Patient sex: F
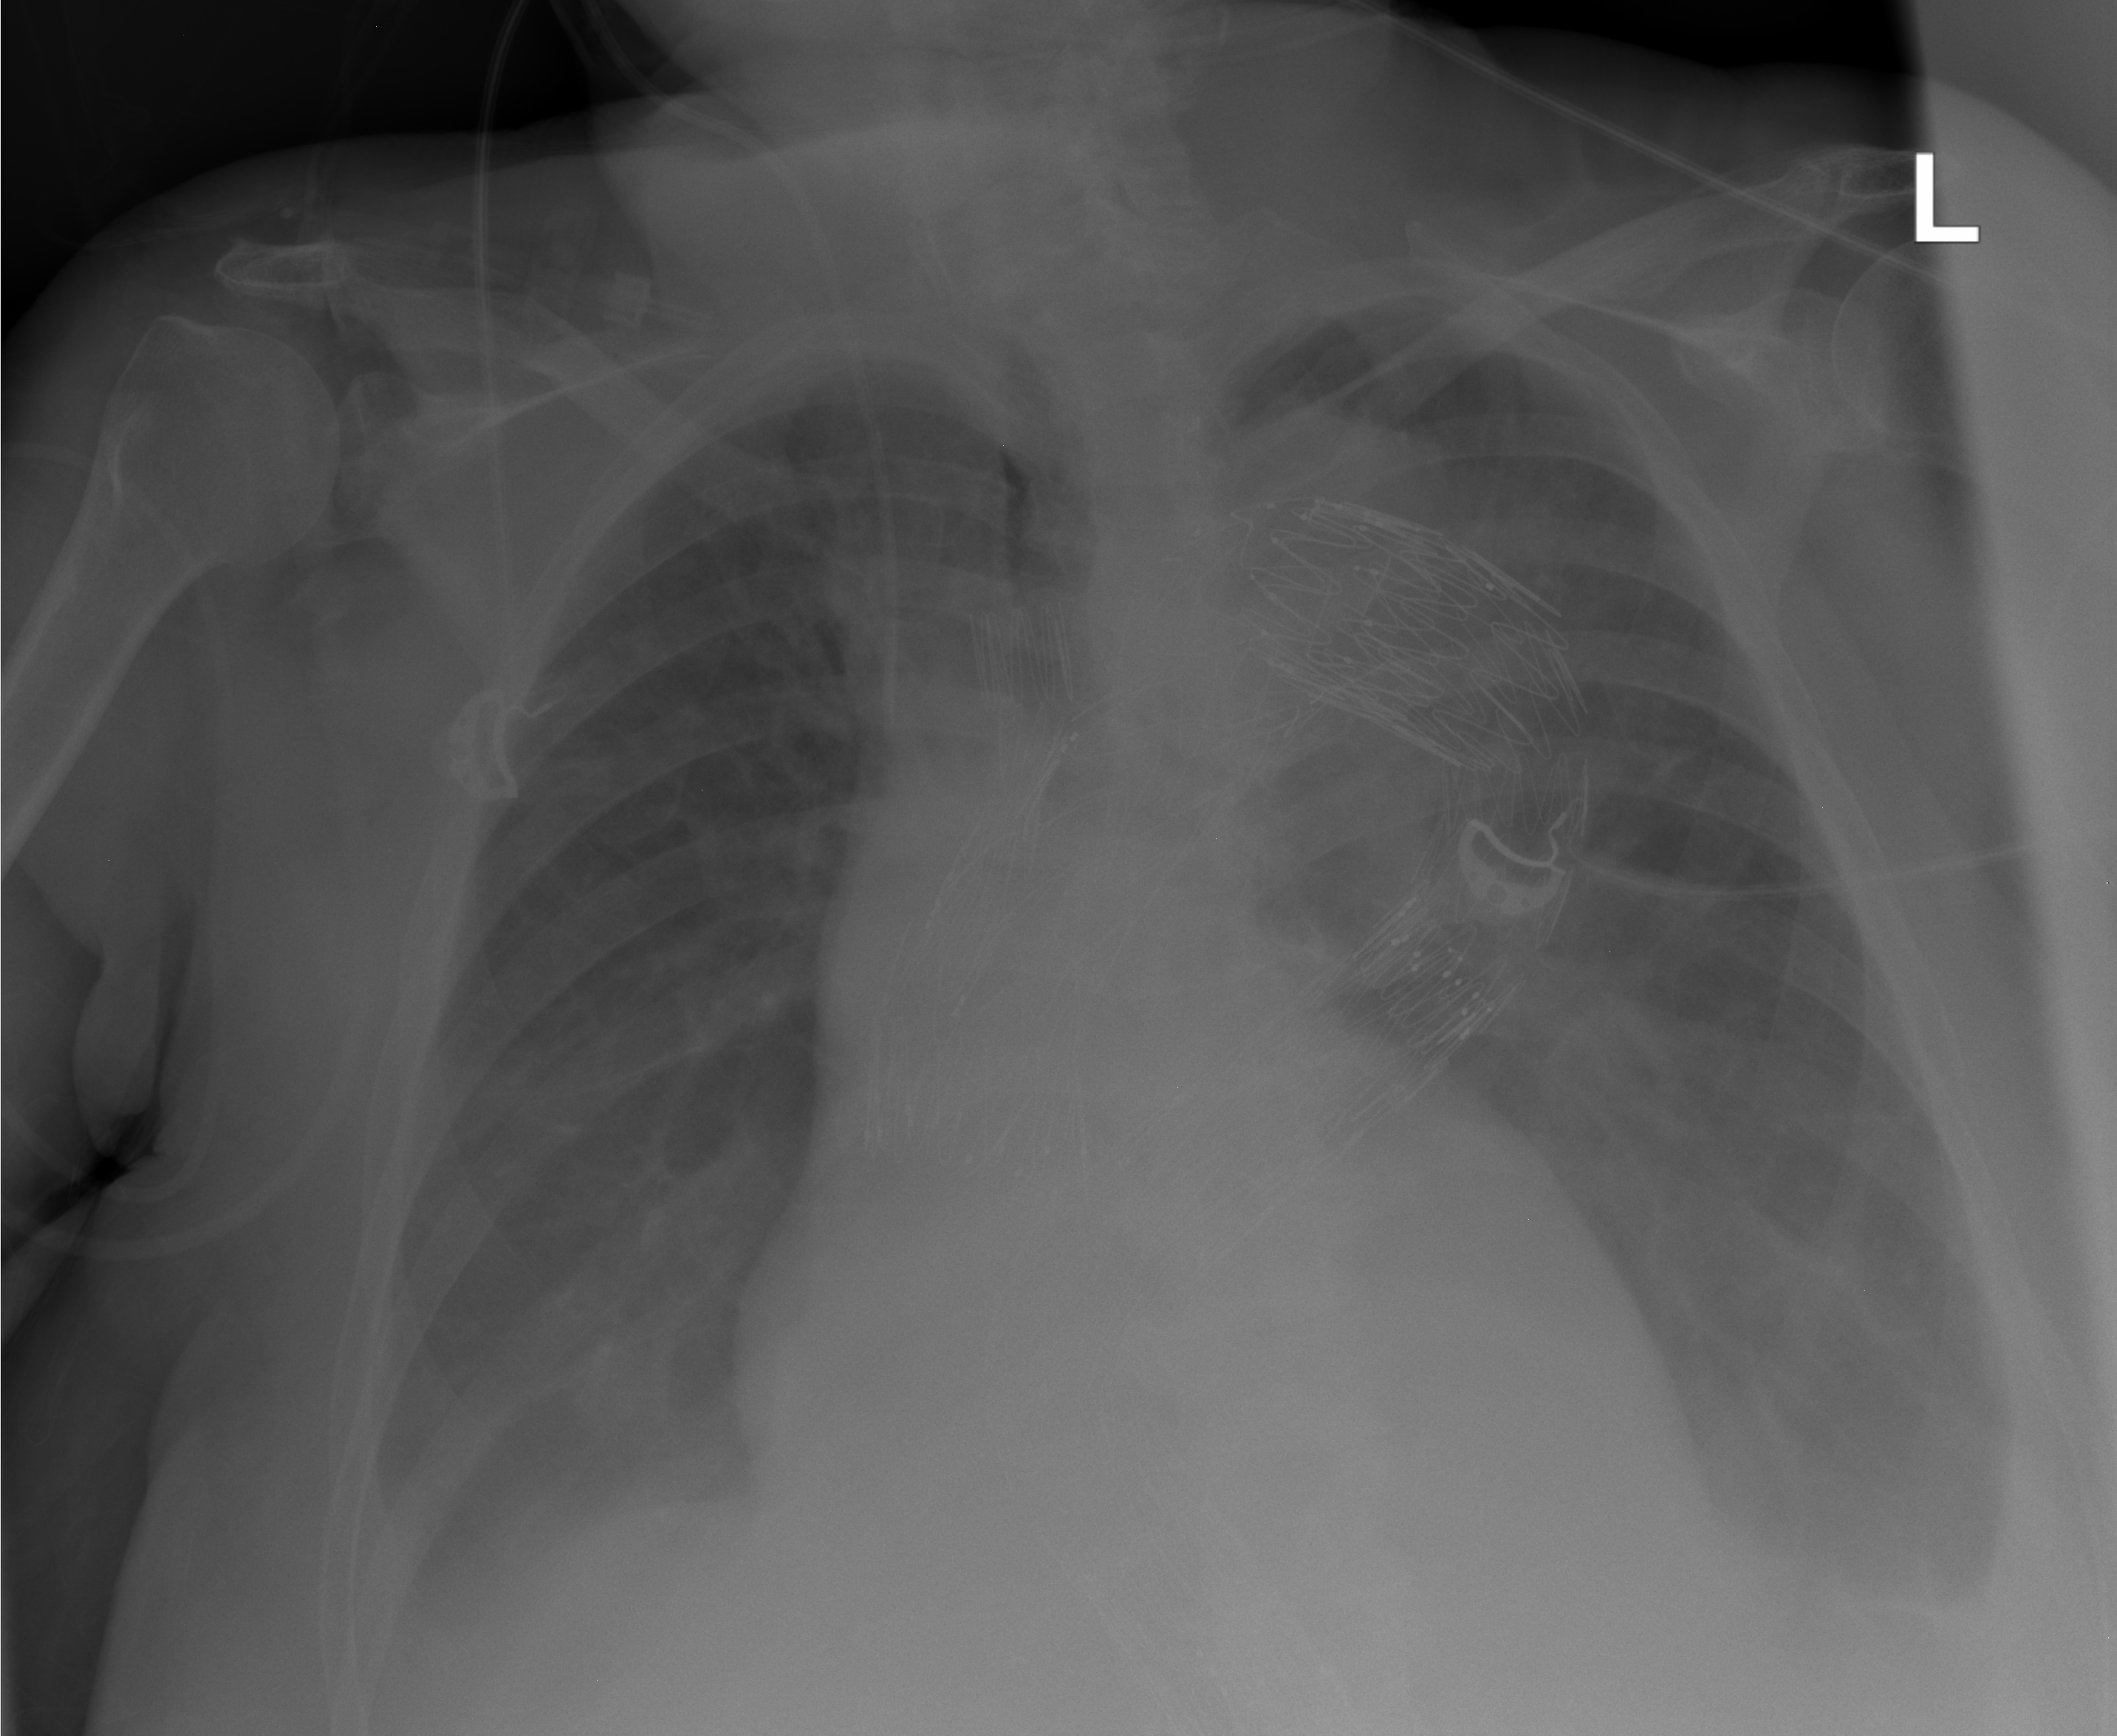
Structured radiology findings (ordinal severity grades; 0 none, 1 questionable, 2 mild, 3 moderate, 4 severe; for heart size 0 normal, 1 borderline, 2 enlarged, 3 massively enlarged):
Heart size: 2
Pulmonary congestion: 1
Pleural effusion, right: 2
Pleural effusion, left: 3
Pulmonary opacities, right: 0
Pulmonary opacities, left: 0
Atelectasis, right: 2
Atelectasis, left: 2